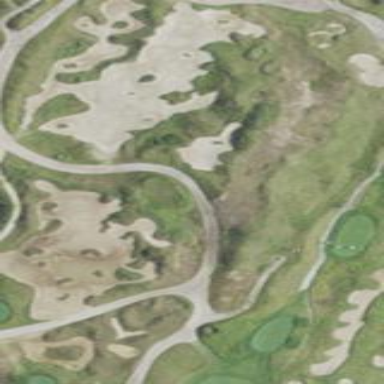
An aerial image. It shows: Golf bunker.